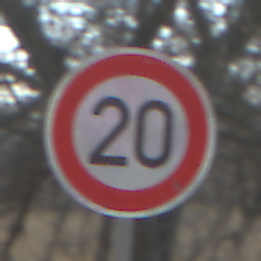
Verkehrszeichen: Geschwindigkeit20
Umgebung: Outdoor, Nature
Tageszeit: MorningAfternoon
Wetter: Clear
Licht: Natural
Jahreszeit: NotSpecified
Kontrast: HighContrast